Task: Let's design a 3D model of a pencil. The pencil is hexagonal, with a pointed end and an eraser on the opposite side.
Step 45:
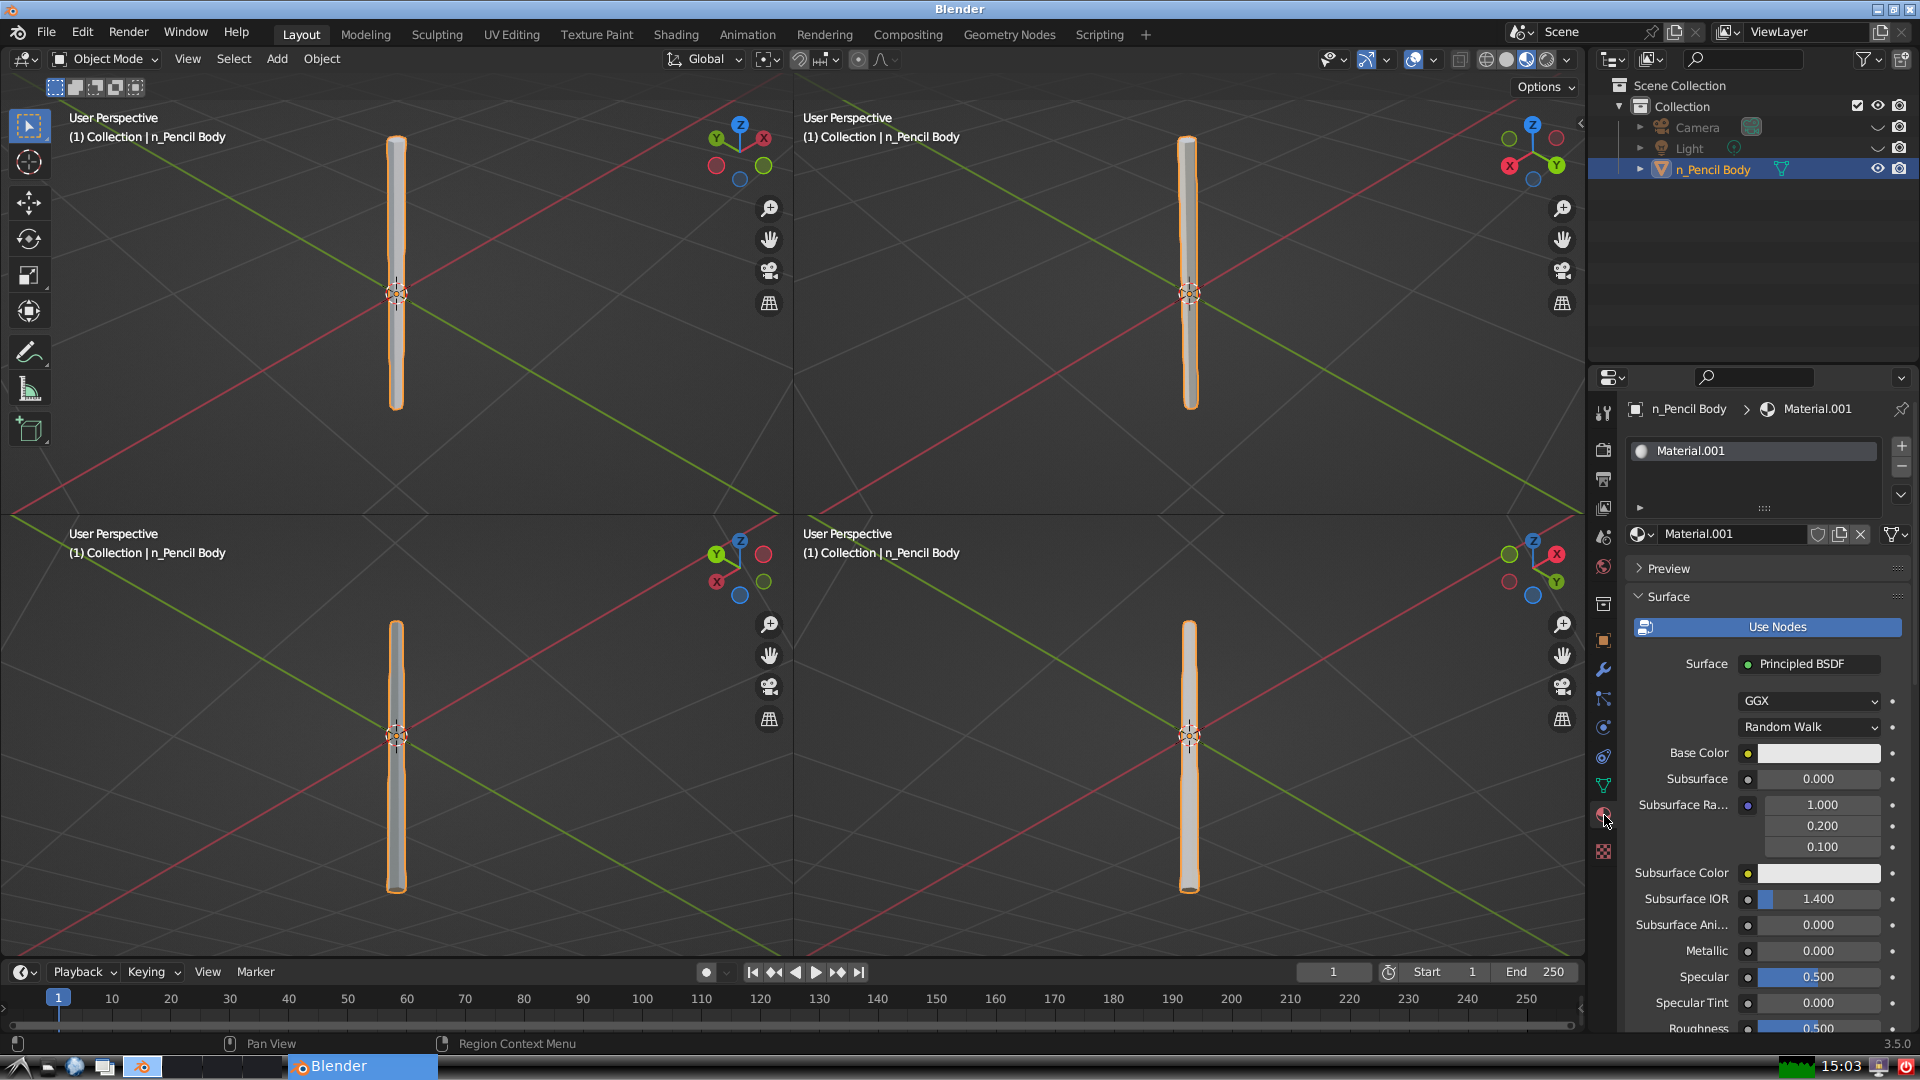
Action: {"mouse_move": [1706, 531]}